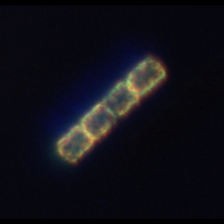
Taxon: Guinardia
Group: Diatoms